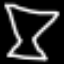
Label: hourglass